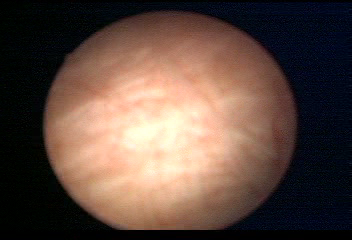
Modality: WLC
Class: Normal mucosa
Bladder cancer association: No